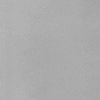
Atmospheric dust classification: dusty